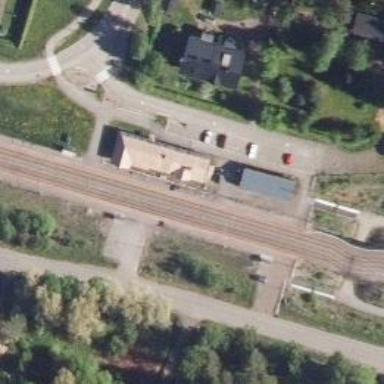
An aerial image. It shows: Railway stop.